Field crop: maize
Growth stage: 2
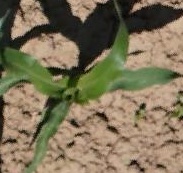
Species: maize